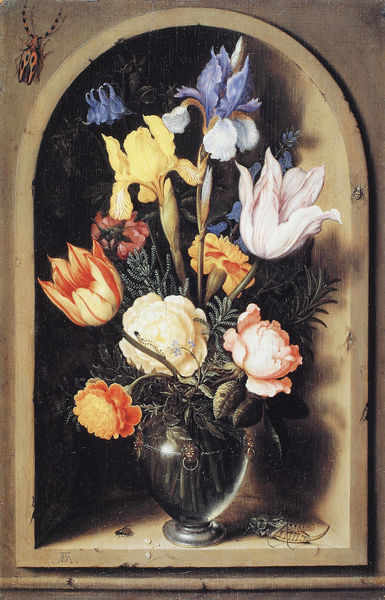
Titel: Blumenbouquet in einer Nische
Künstler: Ambrosius Bosschaert d. Ä.
Institution: Vaduz, Fürstliche Sammlung Liechtenstein
Schlagwörter: schatten, blumen, licht, blüte, blüten, rose, niederlande, stillleben, vase, fliege, tulpe, vanitas, nische, fühler, blumenstillleben, glasvase, insekten, iris, schwertlilie, insekt, käfer, akelei, heuschrecke, trompe l'oeil